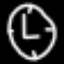
Label: clock